Question: I've used a fake group to fix my issue with plotting only top(n) values on a graph. Now I found an other issue that the bar chart shows a few empty positions for those data fields that doesn't come under 'ton(n)', I want to remove them and sort the bars in descending order of their values.
Here is the <URL>.
'''
orgHigestBandwidthConsumed.dimension(dimByOrgName)
.group(fakeGroup)
.ordering(function (d) { return -d.value; })
'''
I've tried 'chart.ordering()' to order the bars which didn't work. Can somebody help me fixing this?

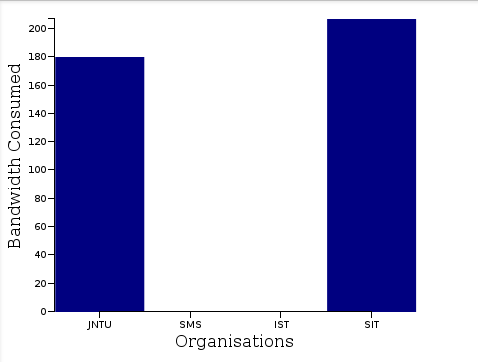
Answer: Since you are specifying the ordinal domain, dc.js will use that instead of calculating it using the existing values and the ordering you specify.
Simply remove the domain and specify the ordering:
'''
.x(d3.scale.ordinal())
.ordering(function(kv) { return -kv.value; })
'''
Fork of your fiddle: <URL>